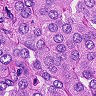
Metastatic tissue present: yes